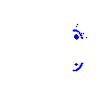
Particle: electron